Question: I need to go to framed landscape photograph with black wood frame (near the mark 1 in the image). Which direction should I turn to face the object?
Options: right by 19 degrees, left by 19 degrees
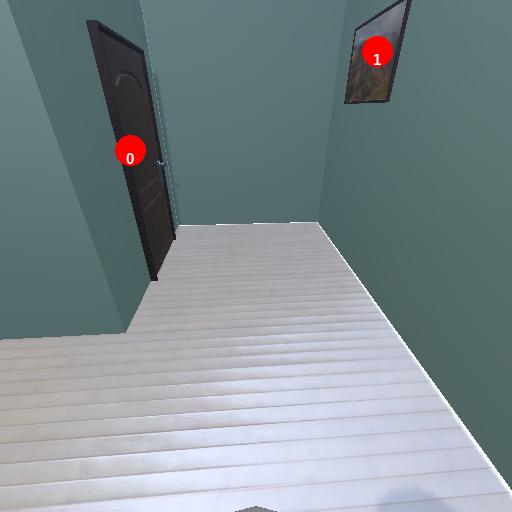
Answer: right by 19 degrees